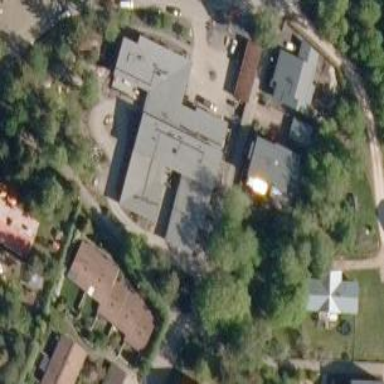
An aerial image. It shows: Community centre building.